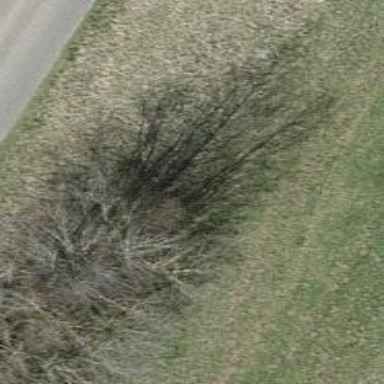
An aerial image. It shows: Row of trees in natural setting.